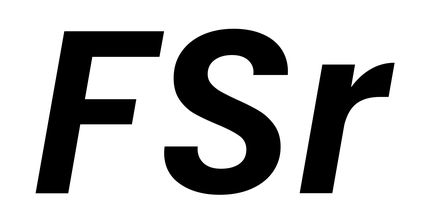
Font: Poppins-SemiBoldItalic